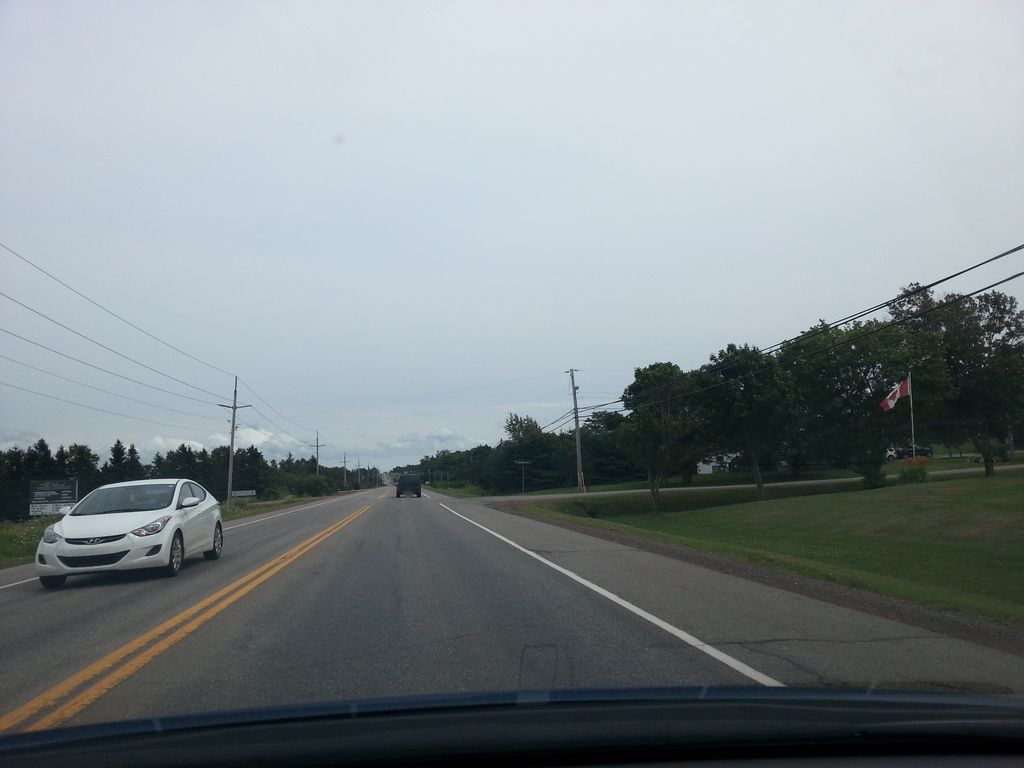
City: charlottetown